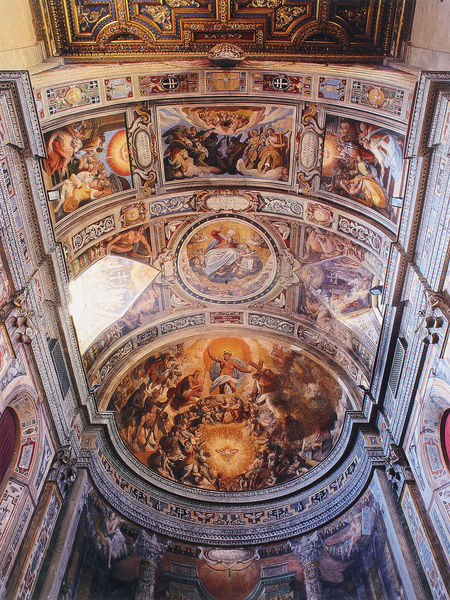
Titel: Santo Spirito in Sassia
Künstler: Jacopo Zucchi
Standort: Rom, S. Spirito in Sassia (EU - I - Latium)
Schlagwörter: gemälde, gott, bunt, licht, dach, wolke, wand, taube, innenraum, kirche, decke, rund, farben, türe, pilaster, rundbogen, lichteinfall, hoch, gewölbe, antike, acryl, christus, jesus, apsis, fresken, fresko, sakralbau, gebälk, tonnengewölbe, heiliger geist, gott vater, ausmalung, stichkappen, hl. geist, dachgewölbe